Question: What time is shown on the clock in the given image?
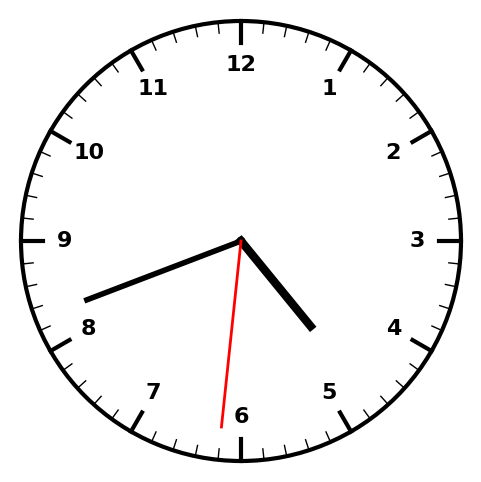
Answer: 04:41:31